Field crop: maize
Growth stage: 2
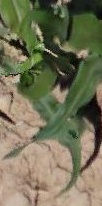
Species: maize